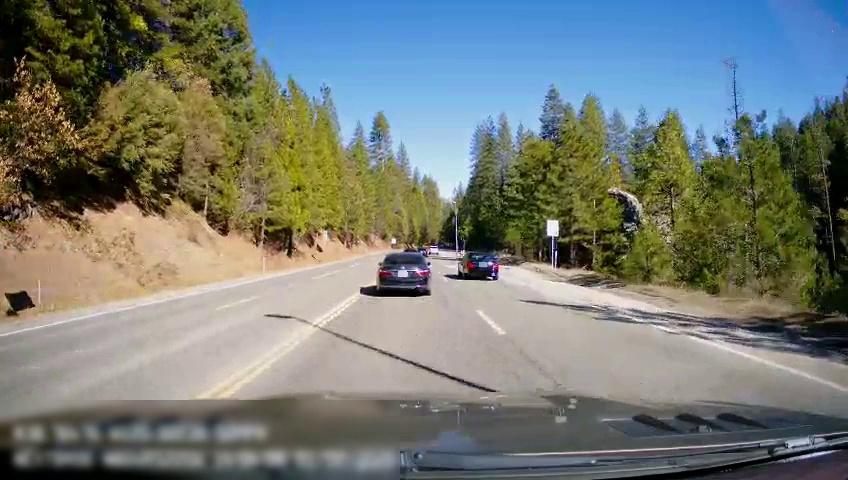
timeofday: Day
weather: Sunny
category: Drivable Space
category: Vehicles | SUV
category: Vehicles | Car
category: Vehicles | Car
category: Vehicles | Car
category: Lanes | Opposite Lane
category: Lanes | Opposite Lane
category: Lanes | Opposite Lane
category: Lanes | Current Lane
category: Lanes | Current Lane
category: Lanes | Current Lane
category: Traffic | Signs